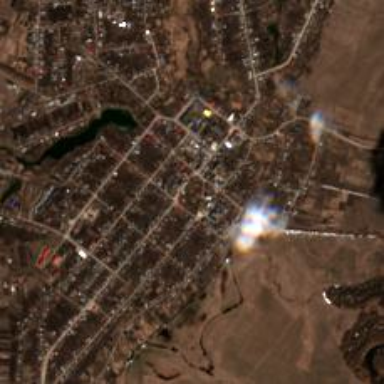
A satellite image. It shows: Town.